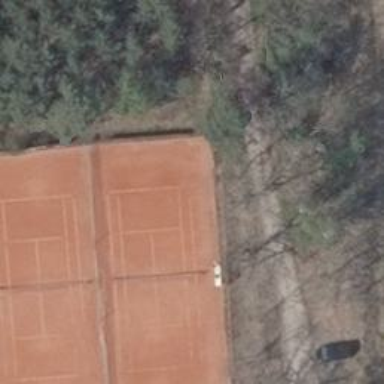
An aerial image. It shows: Tennis pitch with clay surface for leisure sports.